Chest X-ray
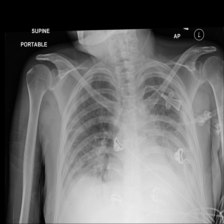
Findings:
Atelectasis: positive
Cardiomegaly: negative
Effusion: positive
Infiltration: positive
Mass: negative
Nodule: negative
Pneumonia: negative
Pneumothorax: negative
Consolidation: negative
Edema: negative
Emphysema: negative
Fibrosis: negative
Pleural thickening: negative
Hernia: negative